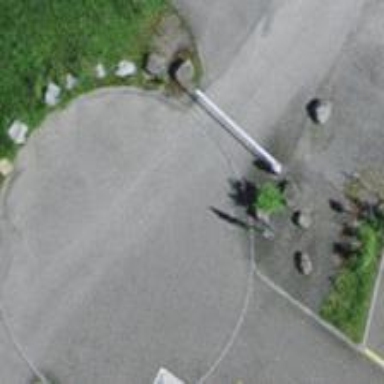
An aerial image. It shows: Lift gate barrier.